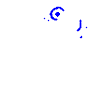
Particle: kaon